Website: home-depot
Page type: customer-info-address
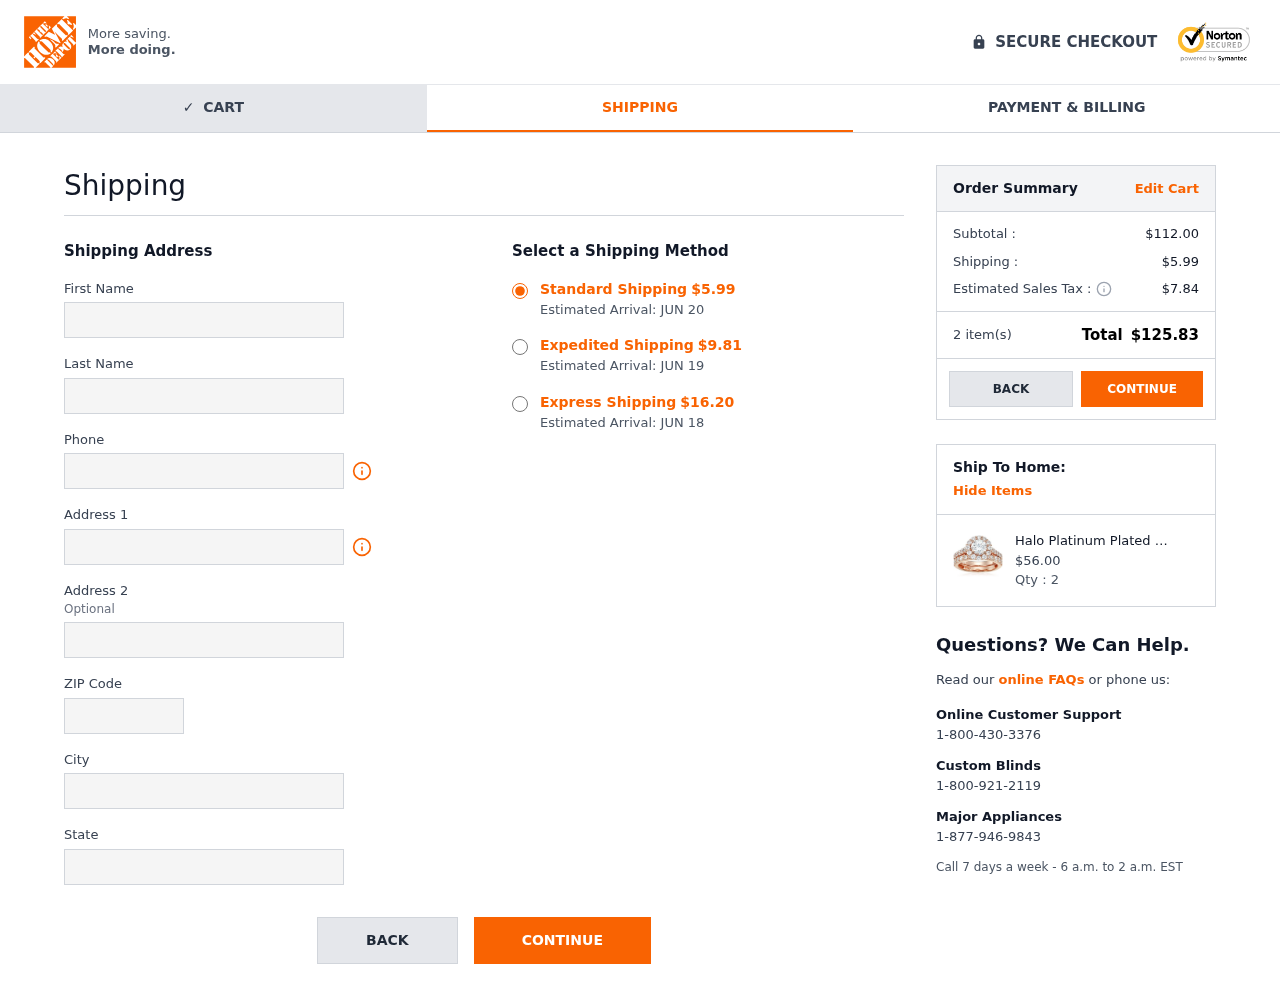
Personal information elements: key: PII_CITY
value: Gregorytown
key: PII_FIRSTNAME
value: Rebecca
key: PII_LASTNAME
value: Farrell
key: PII_PHONE
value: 5617895688
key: PII_POSTCODE
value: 04099
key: PII_STATE
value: AS
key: PII_STREET
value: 3145 Robert Stream
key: PII_STREET2
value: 4242 Anthony Unions
Product elements: key: PRODUCT1_NAME
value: Halo Platinum Plated Sterling Silver Swarovski Crystal Flower Ring
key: PRODUCT1_PRICE
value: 56
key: PRODUCT1_QUANTITY
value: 2
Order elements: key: ORDER_SHIPPING_COST
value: $5.99
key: ORDER_DELIVERY_DATE
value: Estimated Arrival: JUN 20
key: ORDER_SHIPPING_COST_EXPEDITED
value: $9.81
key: ORDER_DELIVERY_DATE_EXPEDITED
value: Estimated Arrival: JUN 19
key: ORDER_SHIPPING_COST_EXPRESS
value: $16.20
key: ORDER_DELIVERY_DATE_EXPRESS
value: Estimated Arrival: JUN 18
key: ORDER_SUBTOTAL
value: $112.00
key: ORDER_TAX
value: $7.84
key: ORDER_NUM_ITEMS
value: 2 item(s)
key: ORDER_TOTAL
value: $125.83